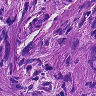
Metastatic tissue present: yes